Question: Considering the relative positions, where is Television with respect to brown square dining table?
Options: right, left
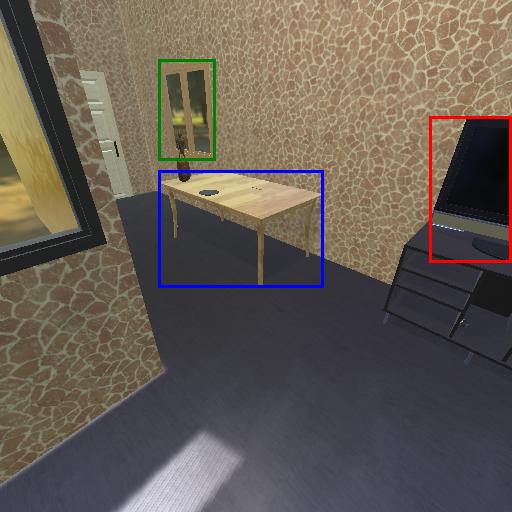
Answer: right